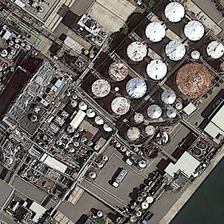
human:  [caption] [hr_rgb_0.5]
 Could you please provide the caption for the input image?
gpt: many storage tanks are in a factory near a river .

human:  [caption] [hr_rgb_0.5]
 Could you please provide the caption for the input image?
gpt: many storage tanks are in a factory near a river .

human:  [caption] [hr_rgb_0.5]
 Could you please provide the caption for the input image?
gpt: many storage tanks are in a factory near a river .

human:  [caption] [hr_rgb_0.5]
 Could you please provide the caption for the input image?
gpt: many storage tanks are in a factory near a river .

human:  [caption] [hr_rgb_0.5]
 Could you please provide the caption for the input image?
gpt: many storage tanks are in a factory near a river .